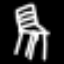
Label: chair